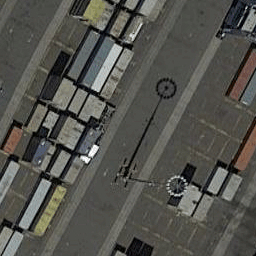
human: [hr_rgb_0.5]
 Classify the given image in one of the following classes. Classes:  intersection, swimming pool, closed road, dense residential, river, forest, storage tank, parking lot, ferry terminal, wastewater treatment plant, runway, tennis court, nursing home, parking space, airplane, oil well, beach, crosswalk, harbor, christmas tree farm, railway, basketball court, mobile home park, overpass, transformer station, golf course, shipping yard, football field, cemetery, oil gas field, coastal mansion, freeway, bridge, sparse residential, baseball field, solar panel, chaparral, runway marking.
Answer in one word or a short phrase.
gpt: shipping yard